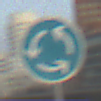
Verkehrszeichen: Kreisverkehr
Umgebung: Outdoor, Urban
Tageszeit: SunriseSunset
Wetter: PartlyCloudy
Licht: Natural
Jahreszeit: NotSpecified
Kontrast: LowContrast